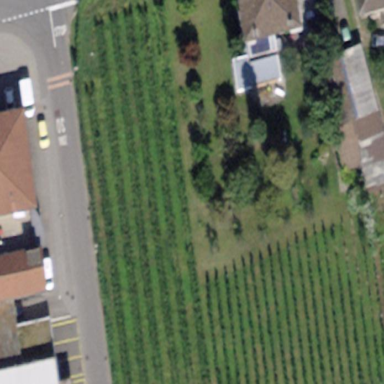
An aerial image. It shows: Vineyard growing grapes.